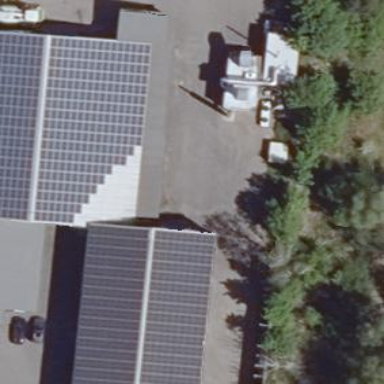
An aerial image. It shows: Commercial building with gabled roof.